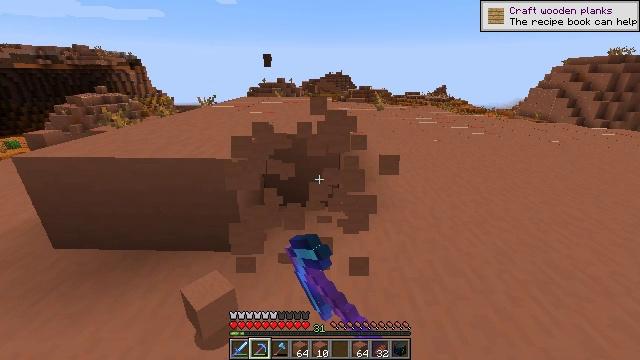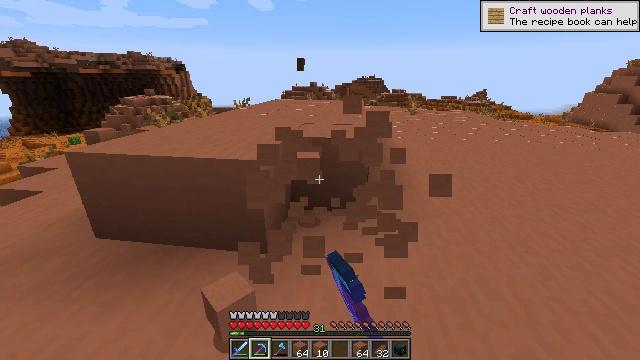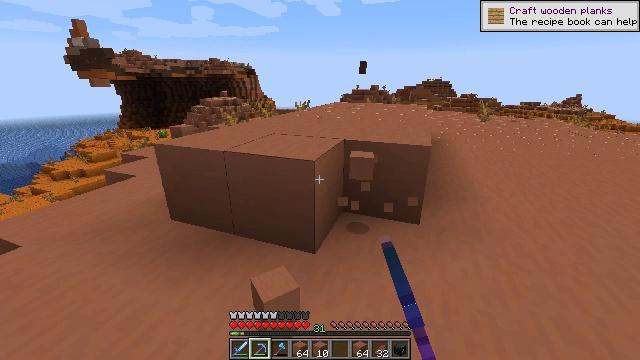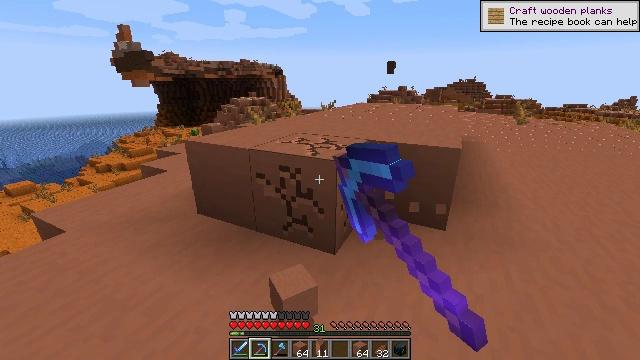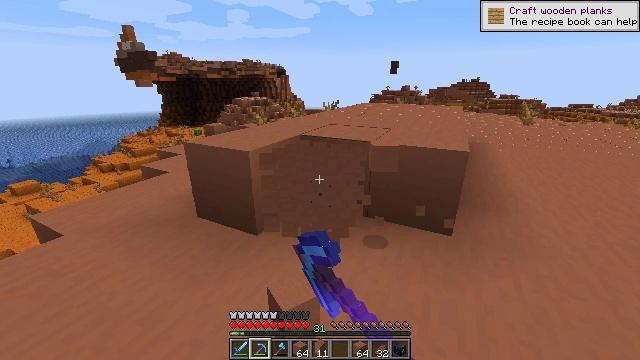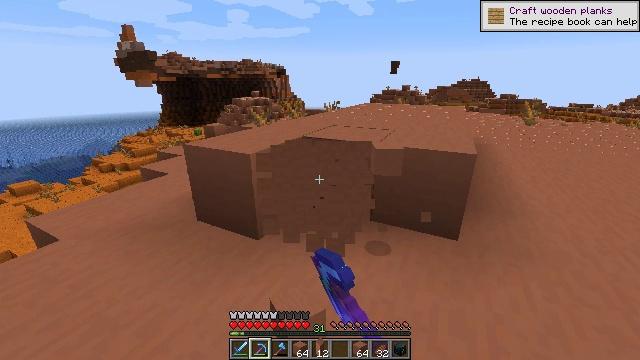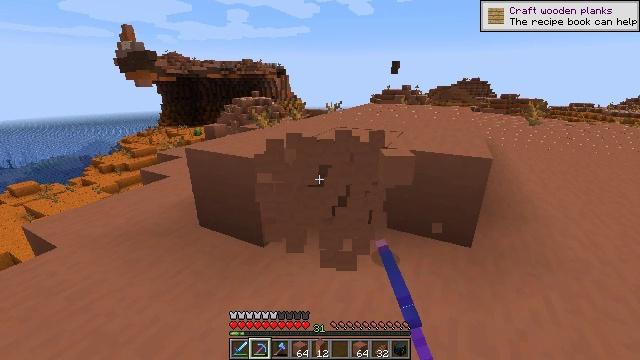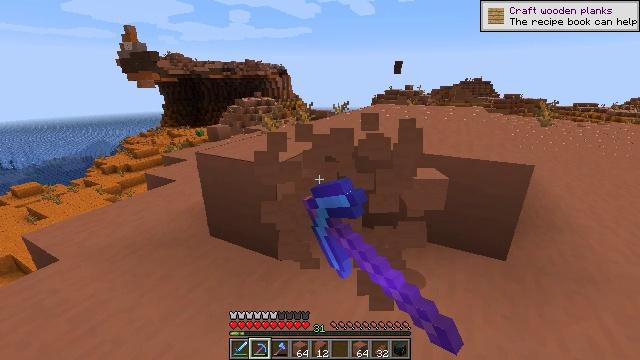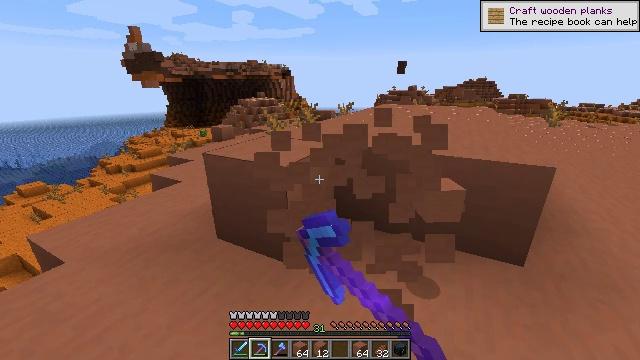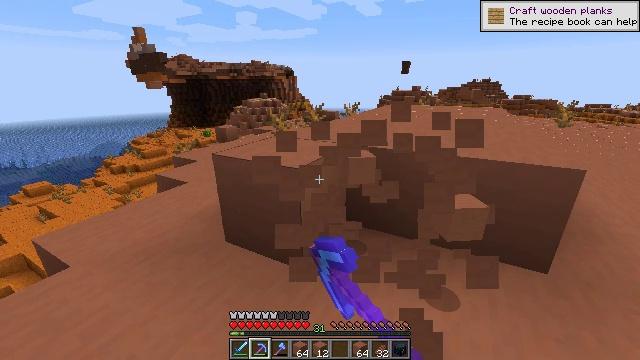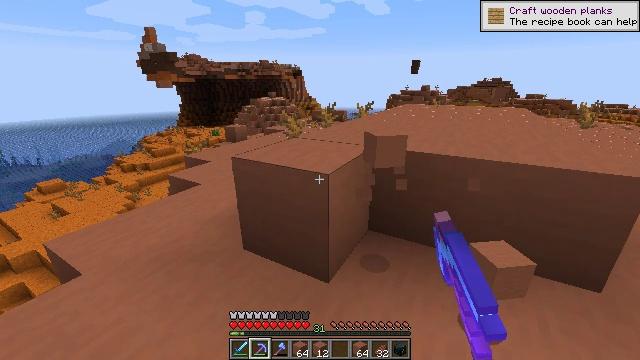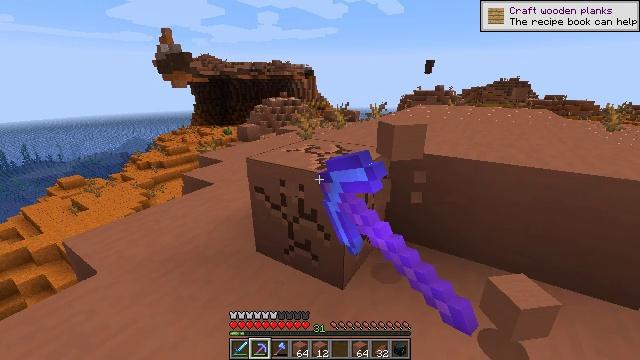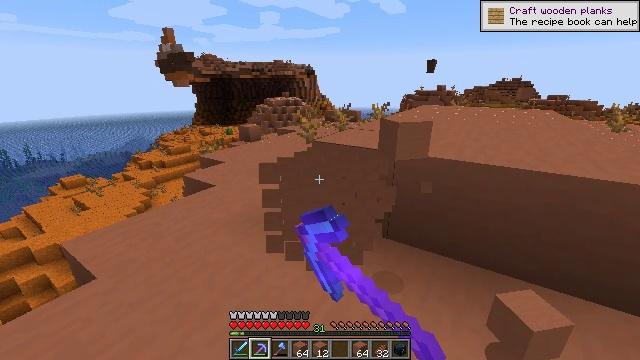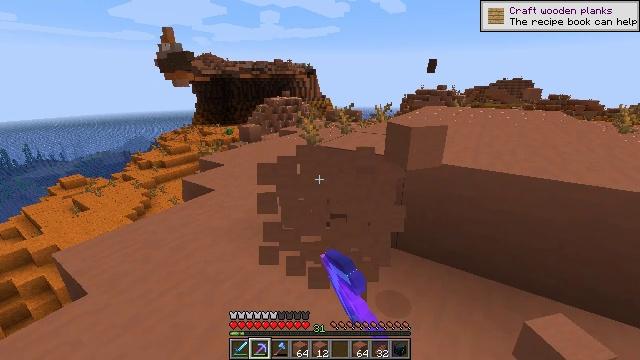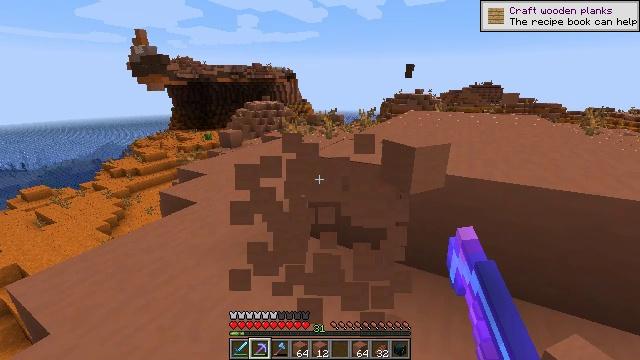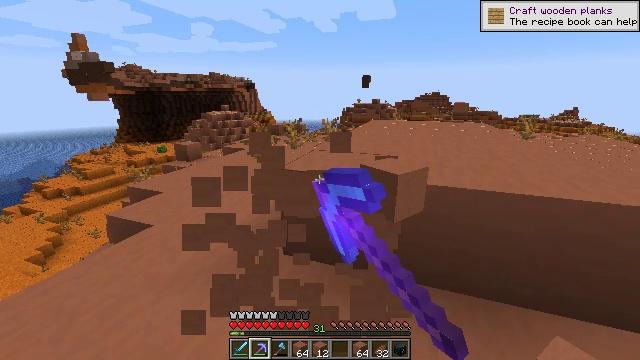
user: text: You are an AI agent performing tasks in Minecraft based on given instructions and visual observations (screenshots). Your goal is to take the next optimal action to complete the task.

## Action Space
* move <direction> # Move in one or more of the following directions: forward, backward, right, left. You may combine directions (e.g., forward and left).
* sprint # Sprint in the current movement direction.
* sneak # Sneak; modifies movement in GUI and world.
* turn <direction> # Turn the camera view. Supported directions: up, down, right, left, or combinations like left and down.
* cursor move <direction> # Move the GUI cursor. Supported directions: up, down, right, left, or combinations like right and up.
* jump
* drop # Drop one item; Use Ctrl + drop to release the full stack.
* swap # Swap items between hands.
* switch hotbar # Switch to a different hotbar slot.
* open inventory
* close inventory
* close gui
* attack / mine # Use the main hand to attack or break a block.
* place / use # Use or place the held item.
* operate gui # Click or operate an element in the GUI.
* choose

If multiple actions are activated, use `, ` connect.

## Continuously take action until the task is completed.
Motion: motion action
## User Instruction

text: Gather terracotta from the structure.
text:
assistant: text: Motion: turn left, attack / mine
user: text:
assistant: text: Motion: turn left, attack / mine
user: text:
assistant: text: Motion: turn left, attack / mine
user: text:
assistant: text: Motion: move forward, attack / mine
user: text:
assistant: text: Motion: move forward and move left, attack / mine
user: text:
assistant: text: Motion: move forward and move left, attack / mine
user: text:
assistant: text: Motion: move forward and move left, attack / mine
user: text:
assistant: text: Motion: move forward and move left, attack / mine
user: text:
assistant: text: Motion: move forward and move left, attack / mine
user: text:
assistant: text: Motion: turn left, attack / mine
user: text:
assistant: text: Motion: turn left, attack / mine
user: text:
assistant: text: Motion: move forward, attack / mine
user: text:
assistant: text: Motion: move forward and move left, attack / mine
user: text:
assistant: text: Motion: move forward and move left, turn right, attack / mine
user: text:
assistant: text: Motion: move forward and move left, turn right and up, attack / mine
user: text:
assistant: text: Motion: move forward and move left, turn right and up, attack / mine
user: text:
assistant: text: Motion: attack / mine